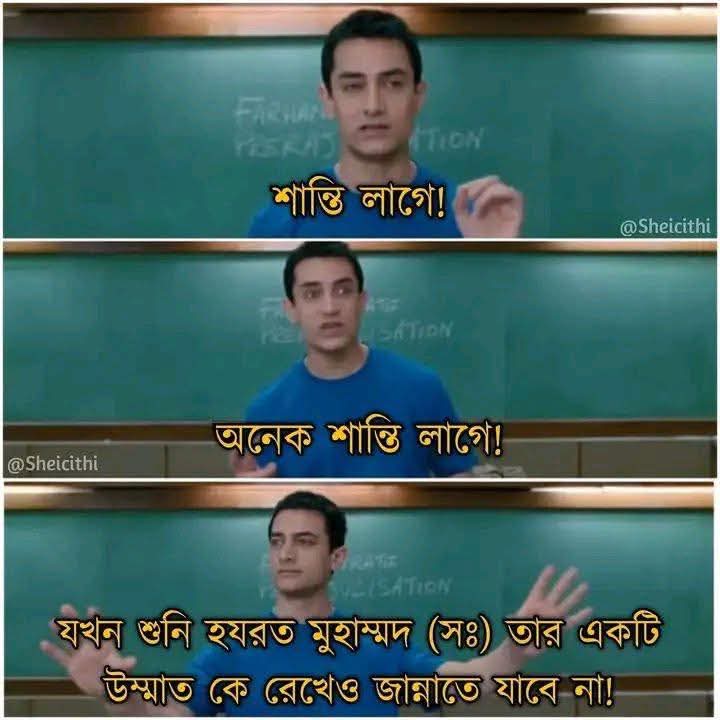
Text: শান্তি লাগে!
অনেক শান্তি লাগে!
যখন শুনি হযরত মুহাম্মদ (সঃ) তার একটি উম্মাত কে রেখেও জান্নাতে যাবে না!
Label: Non Hate